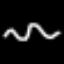
Label: squiggle